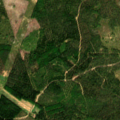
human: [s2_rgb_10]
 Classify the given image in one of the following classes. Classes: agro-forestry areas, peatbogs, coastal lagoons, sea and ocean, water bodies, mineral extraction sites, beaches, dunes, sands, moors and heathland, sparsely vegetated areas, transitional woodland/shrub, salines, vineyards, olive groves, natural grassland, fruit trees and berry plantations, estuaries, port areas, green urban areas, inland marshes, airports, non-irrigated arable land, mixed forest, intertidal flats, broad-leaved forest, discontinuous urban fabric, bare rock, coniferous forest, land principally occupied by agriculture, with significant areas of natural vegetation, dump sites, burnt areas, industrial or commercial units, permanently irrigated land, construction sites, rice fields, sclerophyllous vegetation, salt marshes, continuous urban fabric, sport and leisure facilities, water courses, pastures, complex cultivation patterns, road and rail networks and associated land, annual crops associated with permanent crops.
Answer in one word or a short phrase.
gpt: coniferous forest, mixed forest, transitional woodland/shrub